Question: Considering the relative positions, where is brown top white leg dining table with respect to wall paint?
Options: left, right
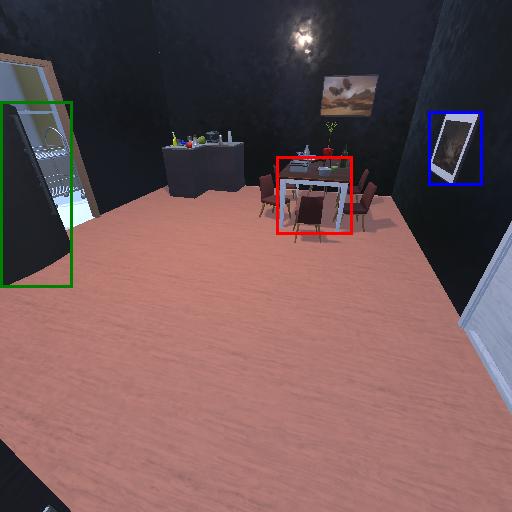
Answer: left